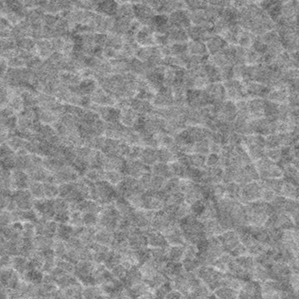
Label: frost